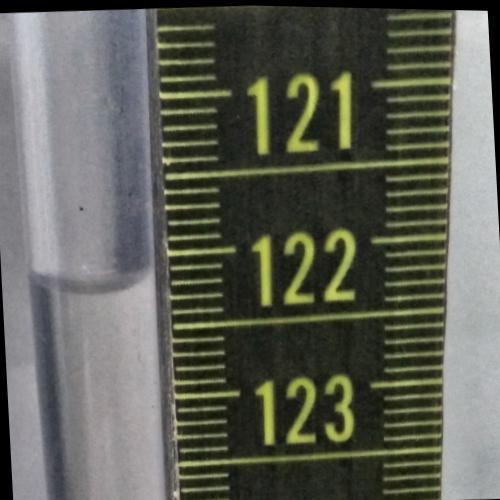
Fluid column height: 122.2 cm